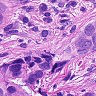
Metastatic tissue present: yes